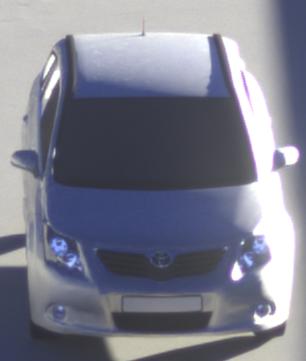
Make: Toyota
Model: Avensis 1.6
Detailed model: Avensis (T27) Notch Back
Model produced from: 2009/01
Model produced until: 2010/08
Doors: 4
Color: white
Road condition: dry road
Daytime: sunrise or sunset
Contrast: high contrast